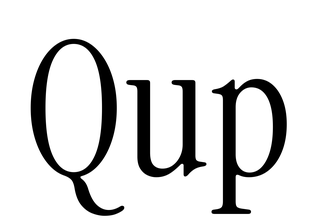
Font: InstrumentSerif-Regular